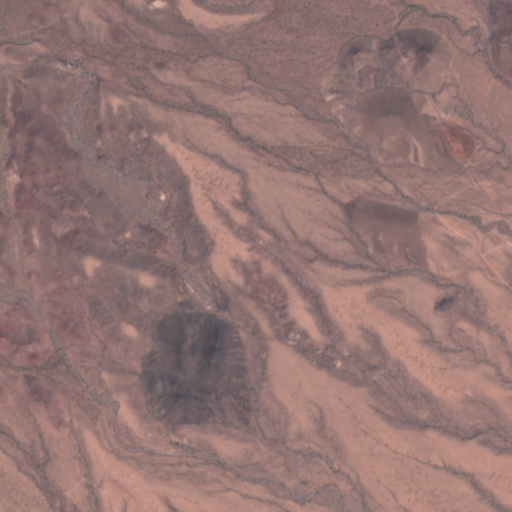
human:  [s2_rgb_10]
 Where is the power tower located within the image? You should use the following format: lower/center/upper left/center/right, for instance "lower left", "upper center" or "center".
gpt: The power tower is located in the upper right of the image.
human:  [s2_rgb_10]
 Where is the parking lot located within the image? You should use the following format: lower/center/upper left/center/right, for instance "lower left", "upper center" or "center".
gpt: There is no parking lot in the image.